Question: I'm fed up with matplotlib in that it's so hard to plot images in specified size.
I've two images in 32*32, 20*20 sizes. I just want to plot them in its original size, or in proportion to its original size.
After reading quite a few posts at SO, the code I'm using now is
'''
plt.autoscale(False)
plt.subplot(1, 2, 1);
plt.imshow(img_blob[0, 0, :, :], cmap='gray',
interpolation='nearest', extent=[0, 32, 0, 32])
plt.subplot(1, 2, 2);
plt.imshow(output_blob[0, 0, :, :], cmap='gray',
interpolation='nearest', extent=[0, 20, 0, 20])
plt.show()
'''
But the two images are still displayed in the same size.

I've tried figsize
'''
plt.subplot(1, 2, 2, figsize=(2.0, 2.0));
'''
But apparently there's no figsize attribute.
Is it possible to make the two subplots in different size?
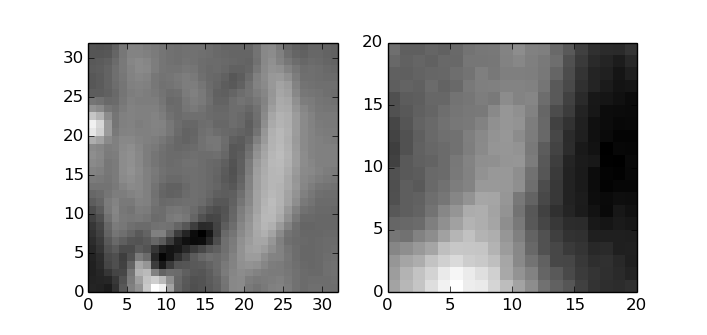
Answer: There is also an alternative to 'imshow' you could use if the image proportions are very important ... there is something called 'figimage' which displays a completely non-resampled image to your figure. Working with it is somewhat painstaking - it doesn't do much behind the scenes to make your life easier - but it can be useful for certain circumstances. Here is something using your example
'''
import matplotlib.pyplot as plt
import numpy as np
x = np.linspace(0,1,20)
z1 = x[:,np.newaxis] * x
y = np.linspace(0,1,32)
z2 = y[:,np.newaxis] * y
fig = plt.figure(figsize=(2,1))
plt.figimage(z1, 25, 25, cmap='gray') # X, Y offsets are in pixels
plt.figimage(z2, 75, 25, cmap='gray')
plt.show()
'''